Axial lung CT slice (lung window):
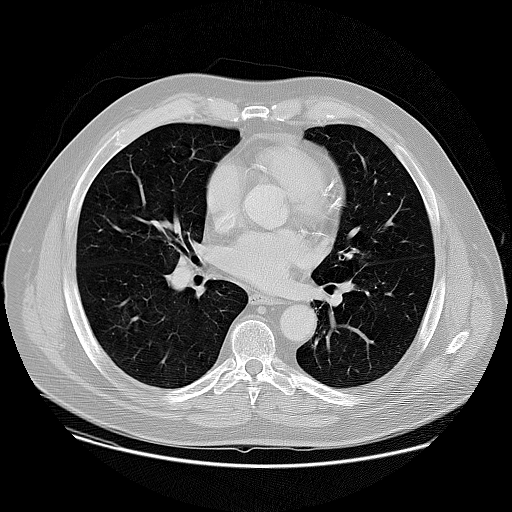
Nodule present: no